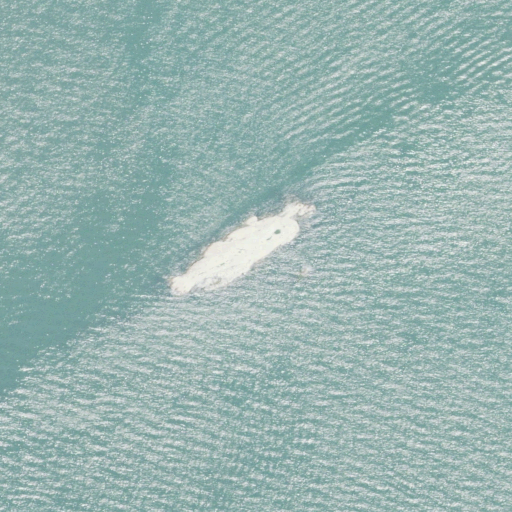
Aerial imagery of island in Connecticut named Spectacle Island containing open water and barren land